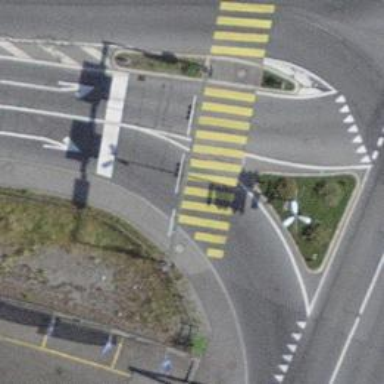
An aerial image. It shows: Kerb serving as barrier.